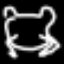
Label: frog